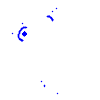
Particle: electron